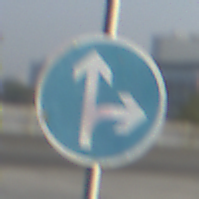
Verkehrszeichen: VorgeschriebeneFahrtrichtungGeradeausOderRechts
Umgebung: Outdoor, Urban
Tageszeit: SunriseSunset
Wetter: Clear
Licht: Natural
Jahreszeit: NotSpecified
Kontrast: MediumContrast